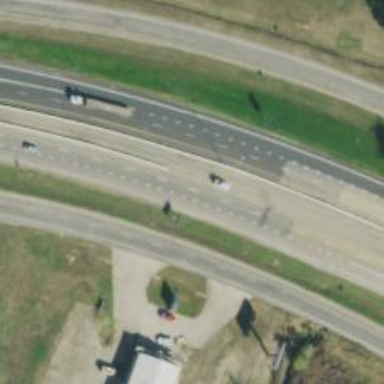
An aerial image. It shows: This image shows trunk highway that functions as expressway.